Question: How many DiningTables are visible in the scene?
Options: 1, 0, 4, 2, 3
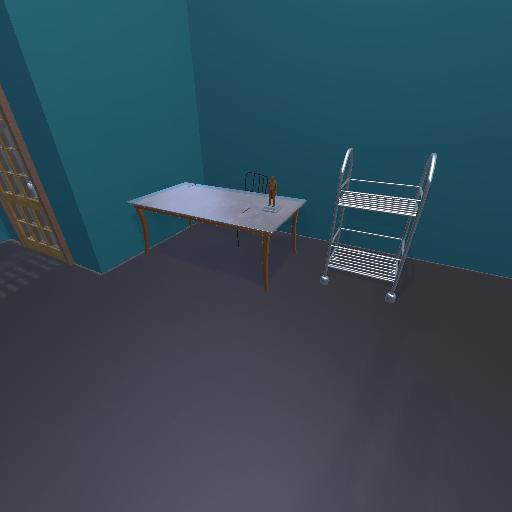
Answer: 1